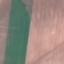
Land use / land cover class: AnnualCrop